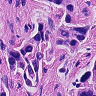
Metastatic tissue present: yes